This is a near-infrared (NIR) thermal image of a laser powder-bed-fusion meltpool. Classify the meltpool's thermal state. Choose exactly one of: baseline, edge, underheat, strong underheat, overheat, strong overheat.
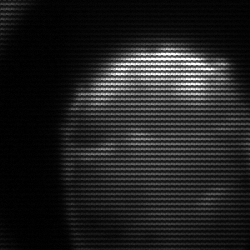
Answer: edge